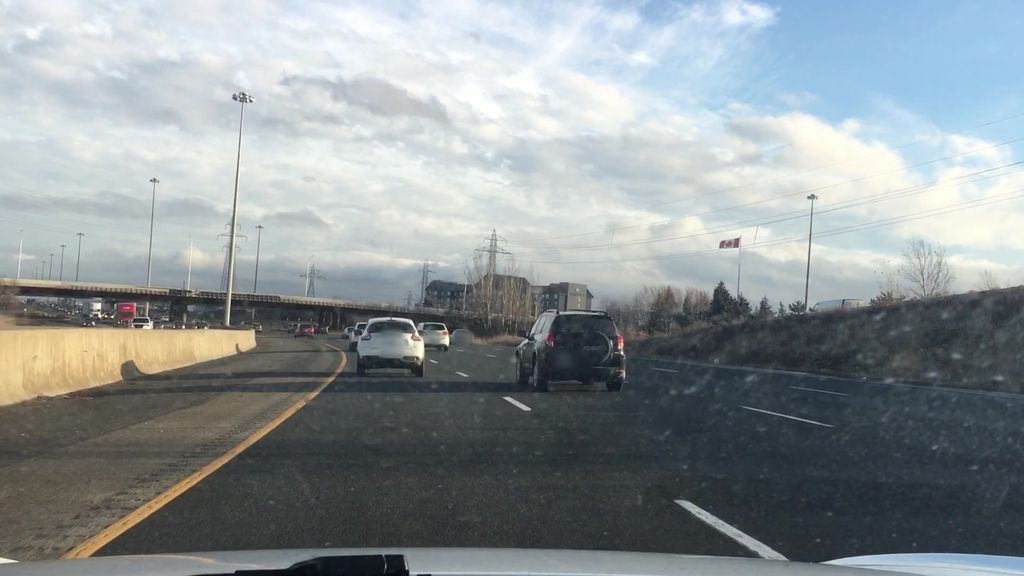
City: hamilton